Question: I have a container view that I want to initially be off the bottom of the screen. It should be easy, but I seem to be missing something fundamental. I have previously done something similar by moving controls off the left side of the screen with:
'''
control.center.x -= view.bounds.width
'''
I have a very simple storyboard setup:

And my view controller looks like this:
'''
class ViewController: UIViewController {
@IBOutlet var containerView: UIView!
override func viewWillAppear(animated: Bool) {
super.viewWillAppear(animated)
containerView.center.y += view.bounds.height
}
}
'''
When run, the container view is right where it shows in the storyboard and is not offscreen. Even setting the containerView's center.y to a specific value such as 'containerView.center.y = 50' will do nothing. The only way I can get it to show off screen is by adding animation in the viewDidAppear:
'''
override func viewDidAppear(animated: Bool) {
super.viewDidAppear(animated)
UIView.animateWithDuration(0, animations: {self.containerView.center.y += self.view.bounds.height})
}
'''
But that just seems like a workaround and not the proper way to do it. I have been dealing with this for hours, reading blogs, reading other Stackoverflow questions, but I cannot find the solution. I do not have constraints on the container, although I did test it with constraints and that did not make a difference. Any help is appreciated.
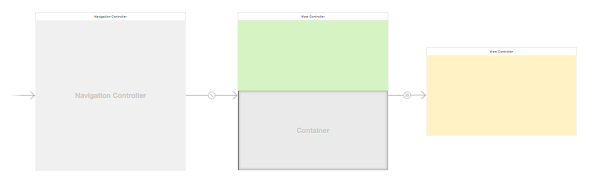
Answer: It is possible that the main view's 'layoutSubviews is called after you reposition the container view, so it will default to the position specified in the storyboard.
The proper way to do is to have proper layout constraints in storyboard, make an outlet for the bottom edge constraint and set this constraint's 'constant' property.